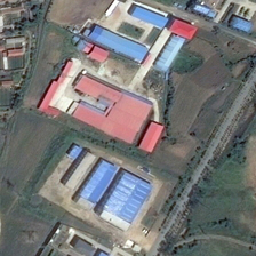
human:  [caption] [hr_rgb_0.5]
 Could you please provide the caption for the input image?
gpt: several workshops with blue roofs and red roofs sit among farmland next to straight roads .

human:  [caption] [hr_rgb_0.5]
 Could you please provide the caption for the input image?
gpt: A red and blue roof factory is located between the road and residential area.

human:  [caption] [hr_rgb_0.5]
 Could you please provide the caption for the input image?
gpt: The red and blue roofed factory on the grass lies between a road and a residential area.

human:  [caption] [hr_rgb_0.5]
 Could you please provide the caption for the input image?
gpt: the red workshop is between two groups of blue workshops .

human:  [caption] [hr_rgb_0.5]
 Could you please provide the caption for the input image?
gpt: The red and blue roofs on the grass lie between the road and the residential area.